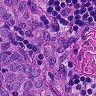
Metastatic tissue present: yes